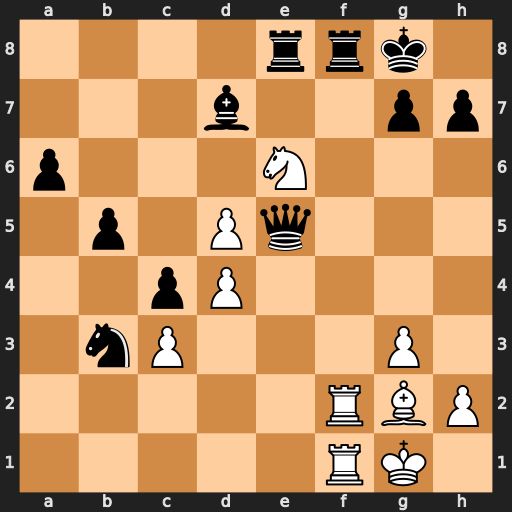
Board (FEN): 4rrk1/3b2pp/p3N3/1p1Pq3/2pP4/1nP3P1/5RBP/5RK1
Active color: w
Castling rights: -
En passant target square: -
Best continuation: Rxf8+ Rxf8 Rxf8#